Question: I am trying to put a textView inside of a tableViewCell and I am currently using autolayout. I do not understand why my textView is behaving badly (see screenshot below). I don't understand what to add in order to make the preview to display what I have in IB. Here is a screenshot...

Thank you for any help! I am new to Xcode 6. Thanks for any help!!
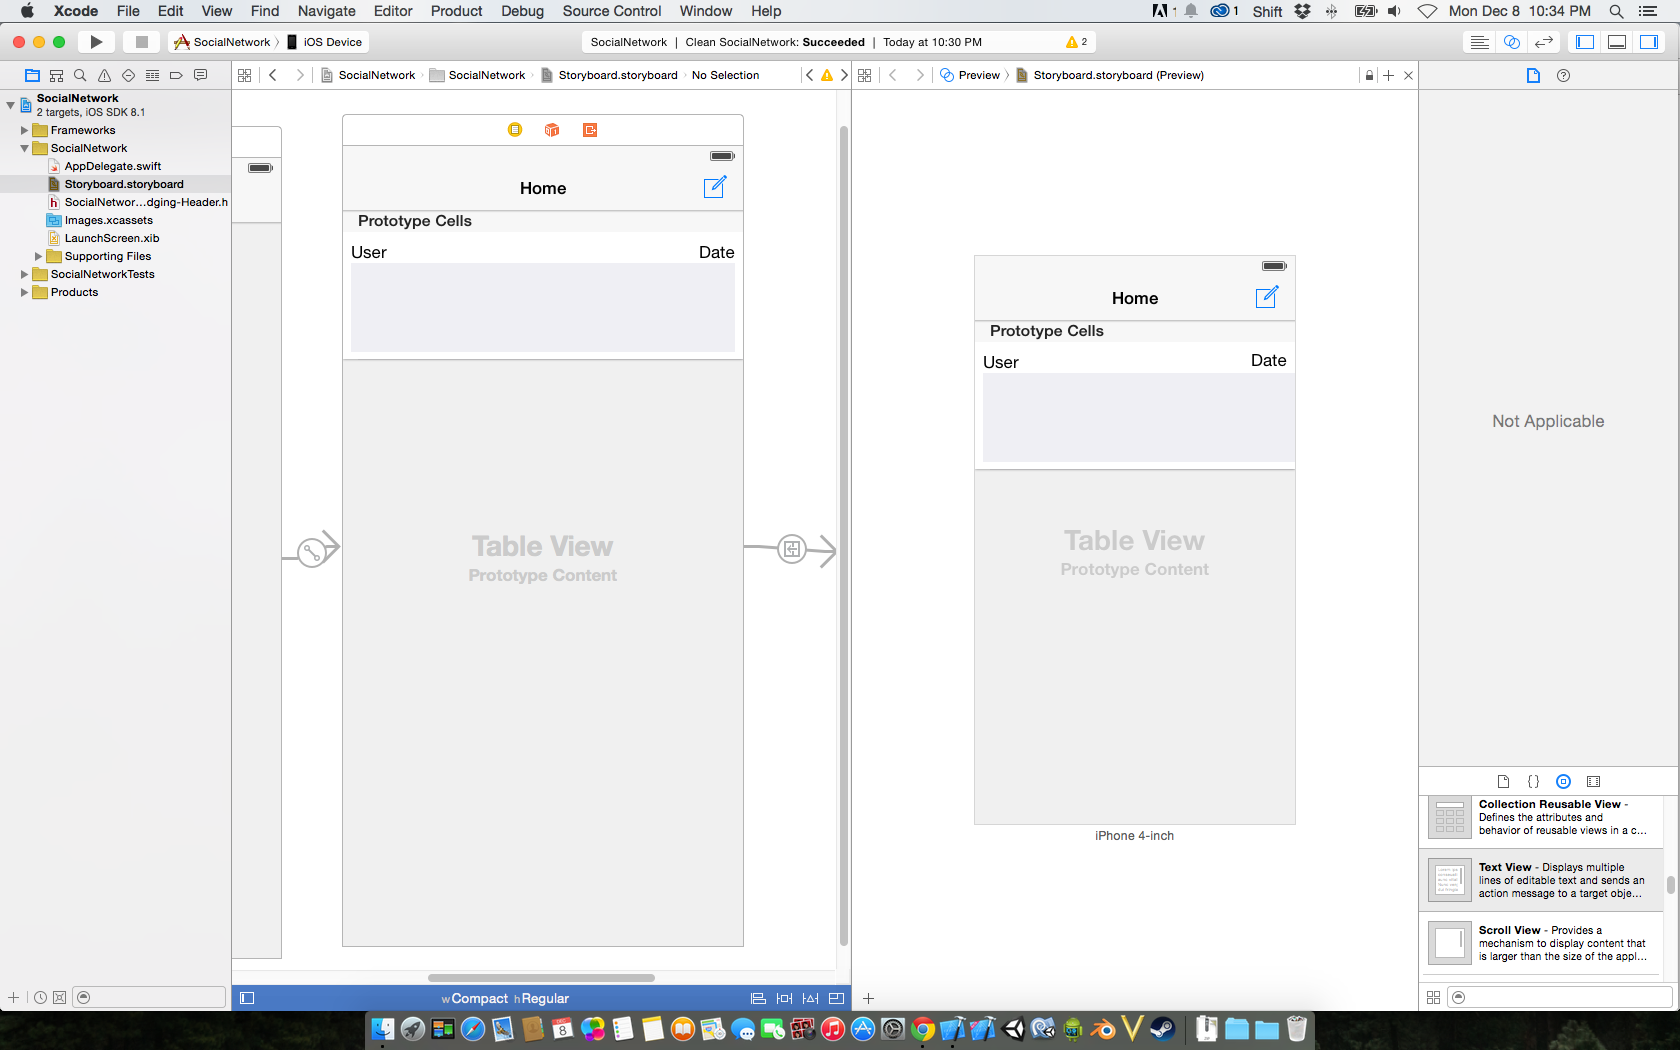
Answer: You didn't add constraints of 'textView', try to select the 'textView', in storyboard click the second button on bottom bar and add new constraints to its superview which is cell's contentView.